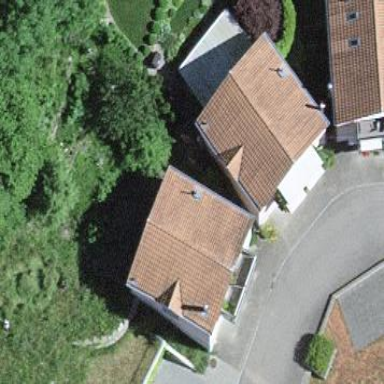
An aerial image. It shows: Residential building.